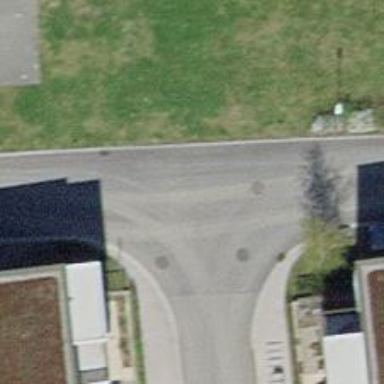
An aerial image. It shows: Residential road with asphalt surface. There is parallel street side parking available on the right lane.